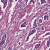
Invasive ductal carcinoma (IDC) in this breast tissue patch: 1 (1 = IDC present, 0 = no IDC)